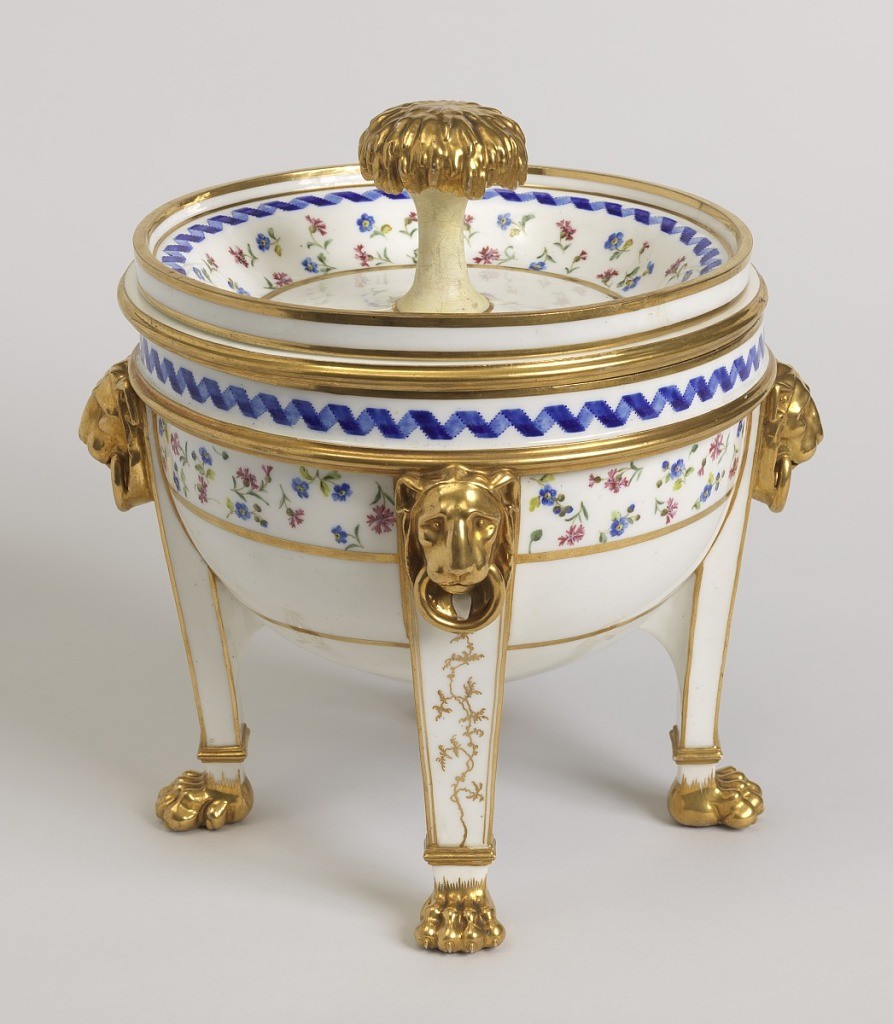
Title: Ice Cream Cooler (Seau à Glace; One of a Pair)
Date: ca. 1795
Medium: porcelain (possibly soft paste), vitreous enamel, gold
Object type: cooler with lining and cover
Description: Semi-ovoid, cylindrical rim; four rectangular legs with lion mascarpone at knees, and paw feet. Lining a flattened hemisphere, with flaring rim and flat edge. Cover is concave, with textured bulbous handle and cylindrical edge. Decoration of scattered floral sprays and blue ribbons.